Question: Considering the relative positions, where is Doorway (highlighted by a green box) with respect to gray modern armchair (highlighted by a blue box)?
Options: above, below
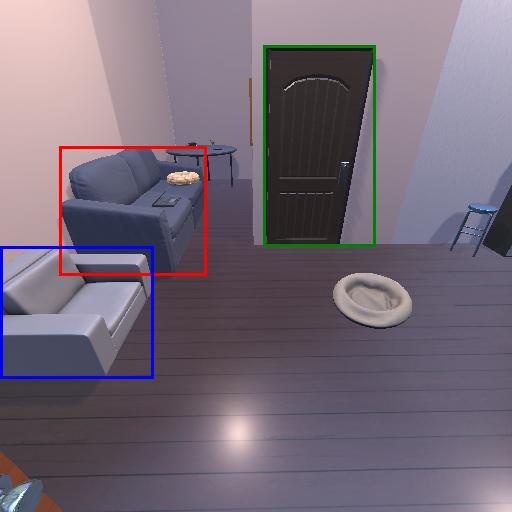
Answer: above